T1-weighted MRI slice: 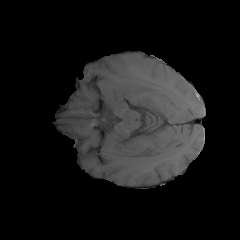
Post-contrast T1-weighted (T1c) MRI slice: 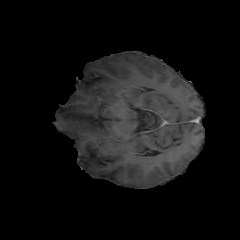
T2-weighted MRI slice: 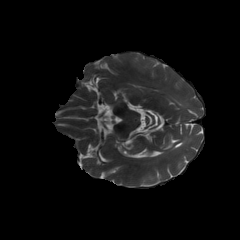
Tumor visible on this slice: no